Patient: sex F, age 38
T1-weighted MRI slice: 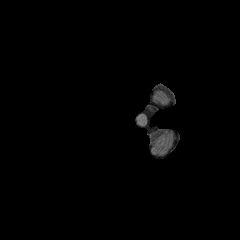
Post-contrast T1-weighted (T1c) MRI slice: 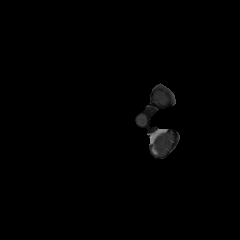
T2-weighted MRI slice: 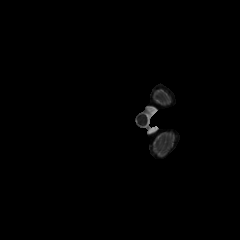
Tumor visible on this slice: no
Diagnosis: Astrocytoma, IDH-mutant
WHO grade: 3